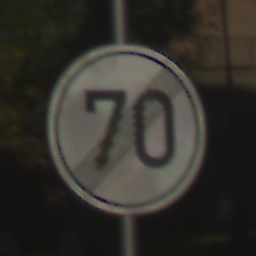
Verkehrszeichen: EndeGeschwindigkeit70
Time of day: MorningAfternoon
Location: Outdoor (Suburban)
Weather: Clear
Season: NotSpecified
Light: Natural